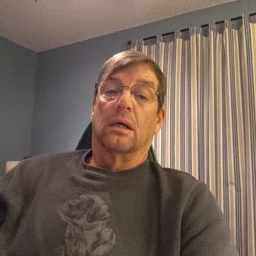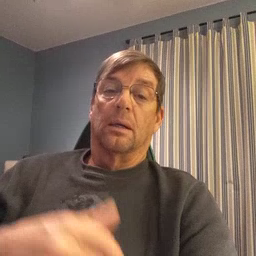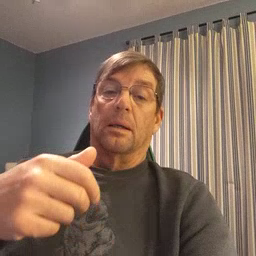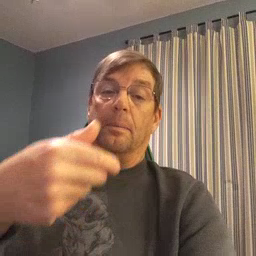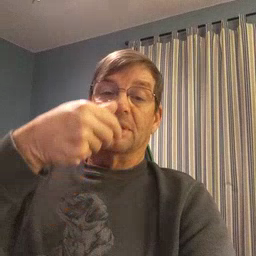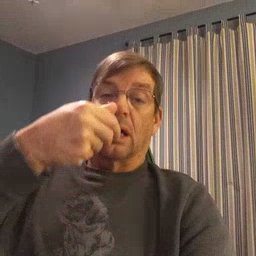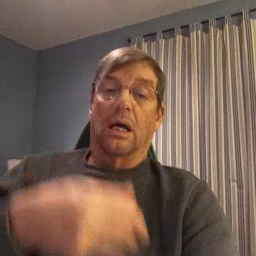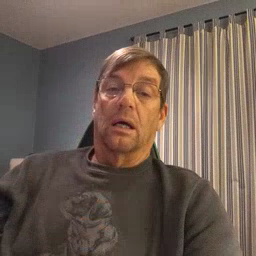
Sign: pizza